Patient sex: M
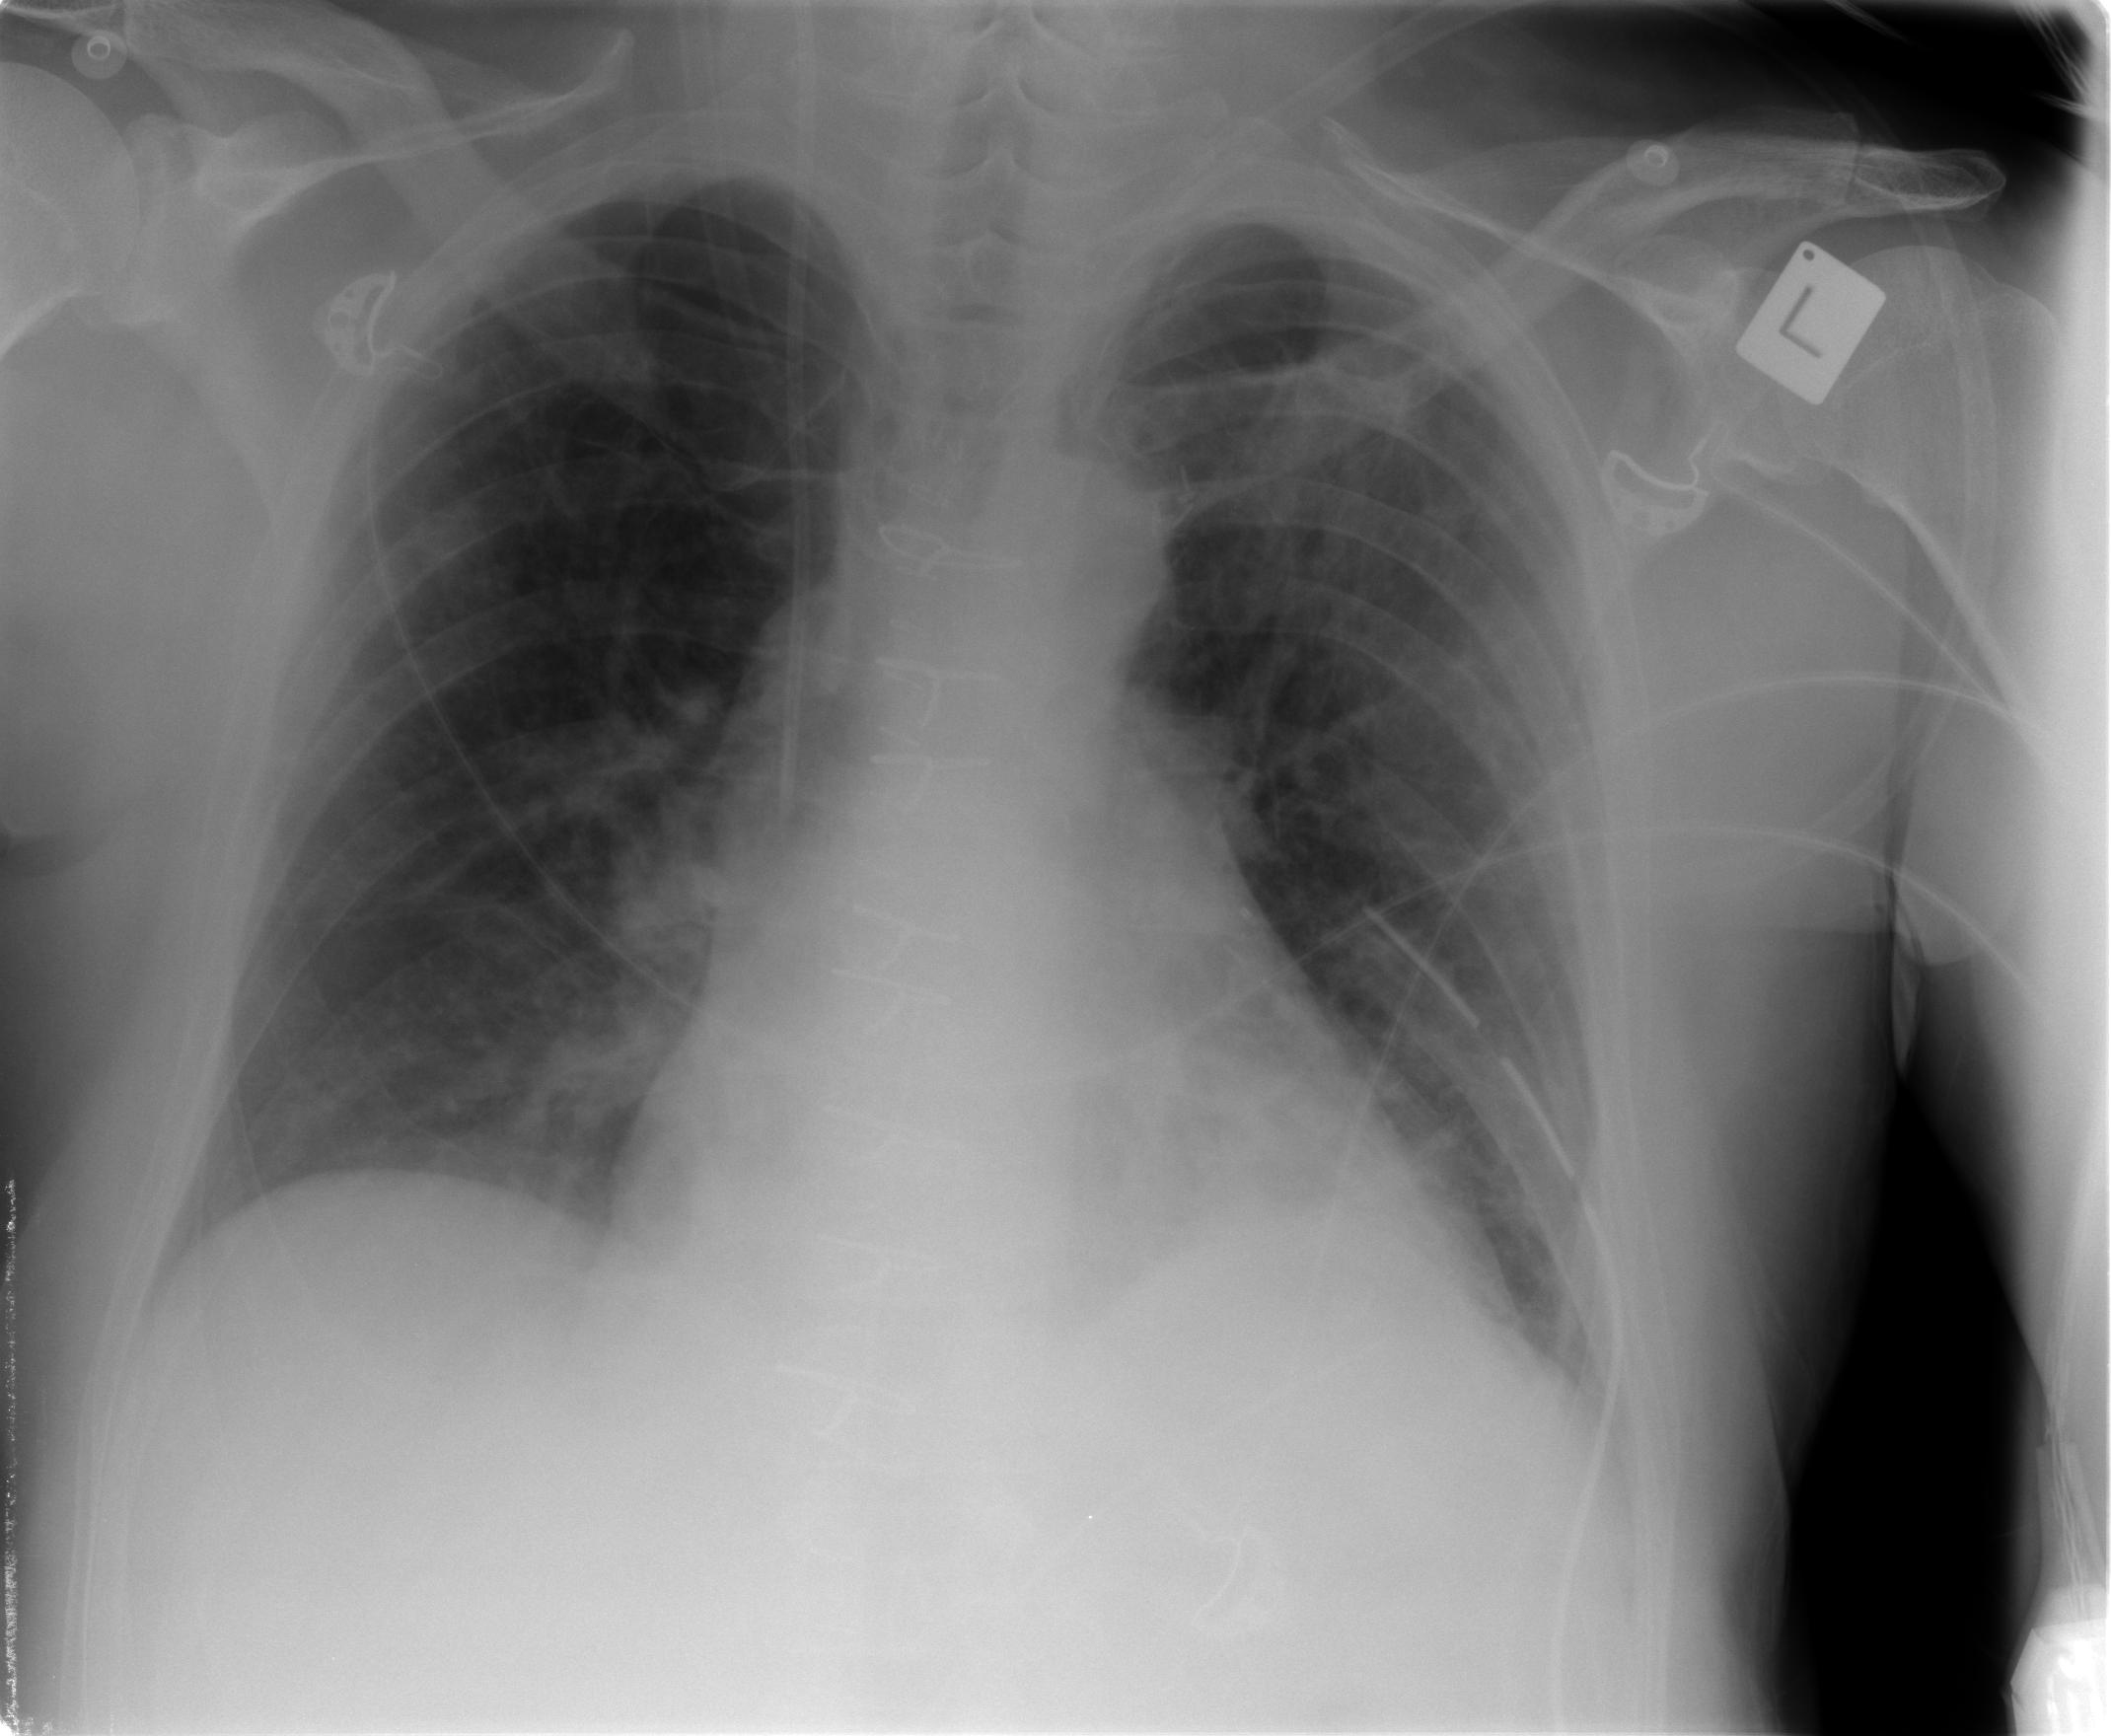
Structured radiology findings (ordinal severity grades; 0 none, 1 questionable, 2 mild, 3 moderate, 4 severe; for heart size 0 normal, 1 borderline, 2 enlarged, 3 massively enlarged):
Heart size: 2
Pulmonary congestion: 1
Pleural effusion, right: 0
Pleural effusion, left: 1
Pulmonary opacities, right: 0
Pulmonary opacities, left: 2
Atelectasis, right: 0
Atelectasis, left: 2